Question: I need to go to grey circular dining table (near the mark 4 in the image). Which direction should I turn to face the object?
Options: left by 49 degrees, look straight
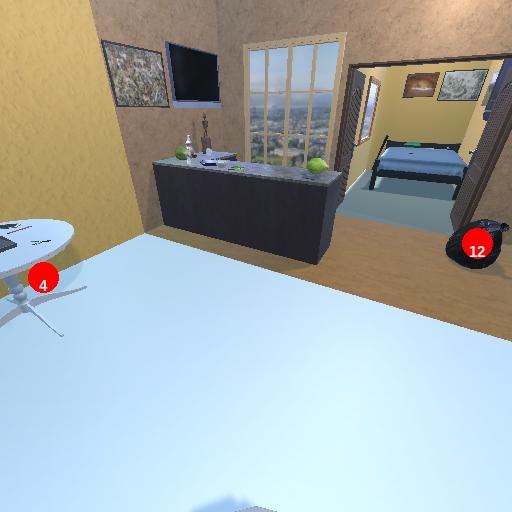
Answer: left by 49 degrees